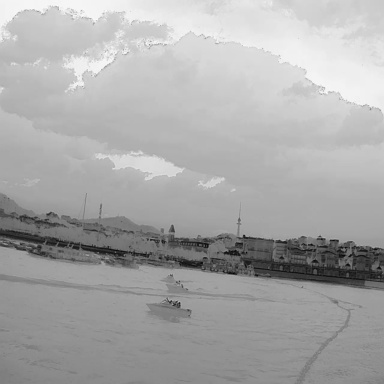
There are three canoes in the infrared image.